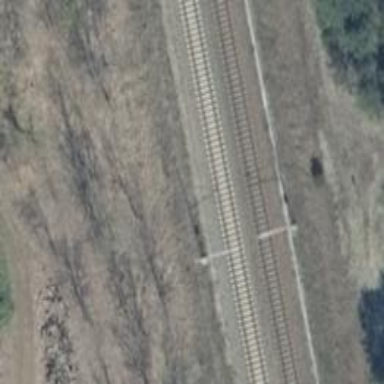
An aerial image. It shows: Railway milestone with catenary mast.